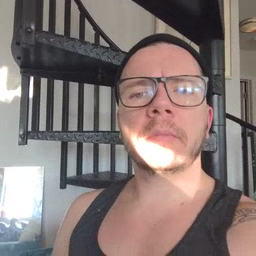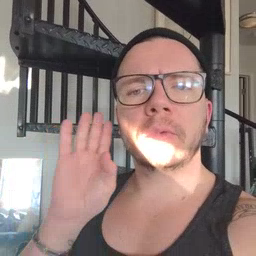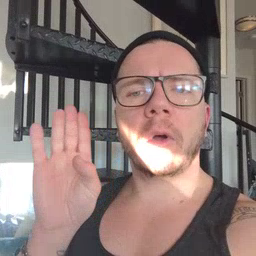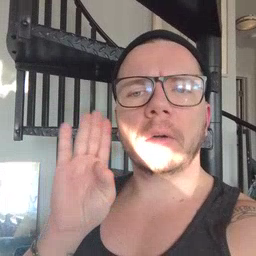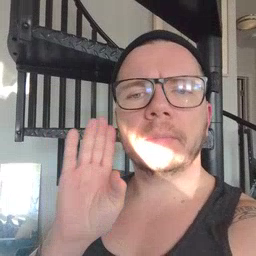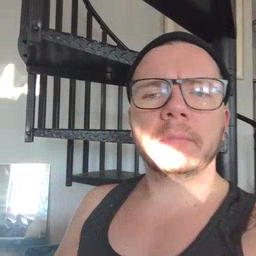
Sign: dog